Question: I have a long list selector in my application. The list should display an icon and a caption below it. It appears as a grid as seen in the image below

The icon should be downloaded from the server and displayed, the icon is downloaded from the server as an byte array which can be used to generate the Bitmap. How do i bind the Bitmap to the Image in my LongListSelectors template. My data template is as below.
'''
<phone:LongListSelector.ItemTemplate>
<DataTemplate>
<Grid Margin="5,5,5,5" Background="{StaticResource PhoneAccentBrush}">
<Grid VerticalAlignment="Center" HorizontalAlignment="Center">
<Image Height="70" Width="70" Margin="10,0,0,0" Source="/Assets/Images/appimg.png">

</Grid>
<StackPanel VerticalAlignment="Bottom" HorizontalAlignment="Center">
<TextBlock Margin="5,5,5,5" TextTrimming="WordEllipsis" TextWrapping="NoWrap" Text="{Binding appTitle}"></TextBlock>
</StackPanel>
</Grid>
</DataTemplate>
</phone:LongListSelector.ItemTemplate>
'''
Currently in the template the icon path is hardcoded. Please provide some input on how to bind the bitmap to the image.
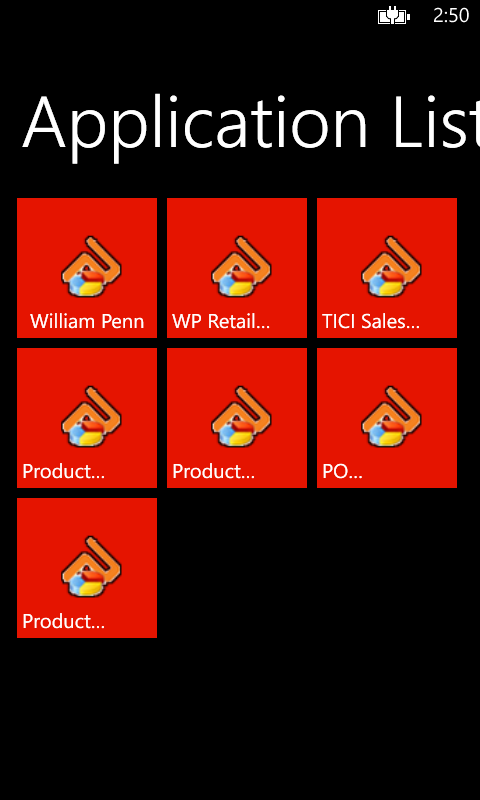
Answer: Use a Conveter
Assuming the assembly name of the phone project is: PhoneApp1
Create a converter with the following code:
'''
using System;
namespace PhoneApp1.Converters
{
using System.Globalization;
using System.IO;
using System.Windows.Data;
using System.Windows.Media.Imaging;
public class ByteToImageConverter : IValueConverter
{
public object Convert(object value, Type targetType, object parameter, CultureInfo culture)
{
var data = value as byte[];
if (data != null)
{
using(var stream = new MemoryStream(data))
{
var bitmapImage = new BitmapImage();
bitmapImage.SetSource(stream);
return bitmapImage;
}
}
return null;
}
public object ConvertBack(object value, Type targetType, object parameter, CultureInfo culture)
{
throw new NotImplementedException();
}
}
}
'''
use the following namespace declaration in your xaml:
'''
xmlns:converters="clr-namespace:PhoneApp1.Converters"
'''
XAML:
'''
<Grid x:Name="ContentPanel" Grid.Row="1" Margin="12,0,12,0">
<Grid.Resources>
<converters:ByteToImageConverter x:Key="ByteToImageConverter" />
</Grid.Resources>
<phone:LongListSelector x:Name="lstTiles">
<phone:LongListSelector.ItemTemplate>
<DataTemplate>
<Grid Margin="5,5,5,5" Background="{StaticResource PhoneAccentBrush}">
<Grid VerticalAlignment="Center" HorizontalAlignment="Center">
<Image Height="70" Width="70" Margin="10,0,0,0" Source="{Binding Image, Converter={StaticResource ByteToImageConverter}}">

</Grid>
<StackPanel VerticalAlignment="Bottom" HorizontalAlignment="Center">
<TextBlock Margin="5,5,5,5" TextTrimming="WordEllipsis" TextWrapping="NoWrap" Text="{Binding Title}"></TextBlock>
</StackPanel>
</Grid>
</DataTemplate>
</phone:LongListSelector.ItemTemplate>
</phone:LongListSelector>
</Grid>
'''
Code Behind and Model
'''
public partial class MainPage : PhoneApplicationPage
{
// Constructor
public MainPage()
{
InitializeComponent();
this.BindTiles();
}
private void BindTiles()
{
var sampleRandomImageBytes = Convert.FromBase64String(@"iVBORw0KGgoAAAANSUhEUgAAAGgAAABbCAYAAACf8sCiAAAAAXNSR0IArs4c6QAAAARnQU1BAACxjwv8YQUAAAAJcEhZcwAADsMAAA7DAcdvqGQAAADeSURBVHhe7dExAQAwDMCgmVj9O21tcORAAe/PbFwF4QrCFYQrCFcQriBcQbiCcAXhCsIVhCsIVxCuIFxBuIJwBeEKwhWEKwhXEK4gXEG4gnAF4QrCFYQrCFcQriBcQbiCcAXhCsIVhCsIVxCuIFxBuIJwBeEKwhWEKwhXEK4gXEG4gnAF4QrCFYQrCFcQriBcQbiCcAXhCsIVhCsIVxCuIFxBuIJwBeEKwhWEKwhXEK4gXEG4gnAF4QrCFYQrCFcQriBcQbiCcAXhCsIVhCsIVxCuIFxBuIJwBeEKos0e0/44s5MWYKUAAAAASUVORK5CYII=");
var data = new[]
{
new AppTitle { Title = "Tile 1", Image = sampleRandomImageBytes }, new AppTitle { Title = "Tile 2", Image = sampleRandomImageBytes },
new AppTitle { Title = "Tile 3", Image = sampleRandomImageBytes }, new AppTitle { Title = "Tile 4", Image = sampleRandomImageBytes }
};
lstTiles.ItemsSource = data;
}
}
public class AppTitle
{
public string Title { get; set; }
public byte[] Image { get; set; }
}
'''